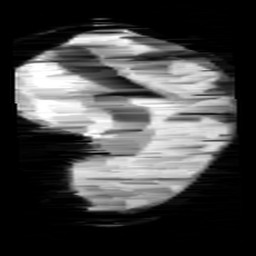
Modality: minIP
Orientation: sagittal
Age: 10
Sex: female
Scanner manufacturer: siemens
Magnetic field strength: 3 T
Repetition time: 0.027 s
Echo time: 0.02 s